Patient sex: M
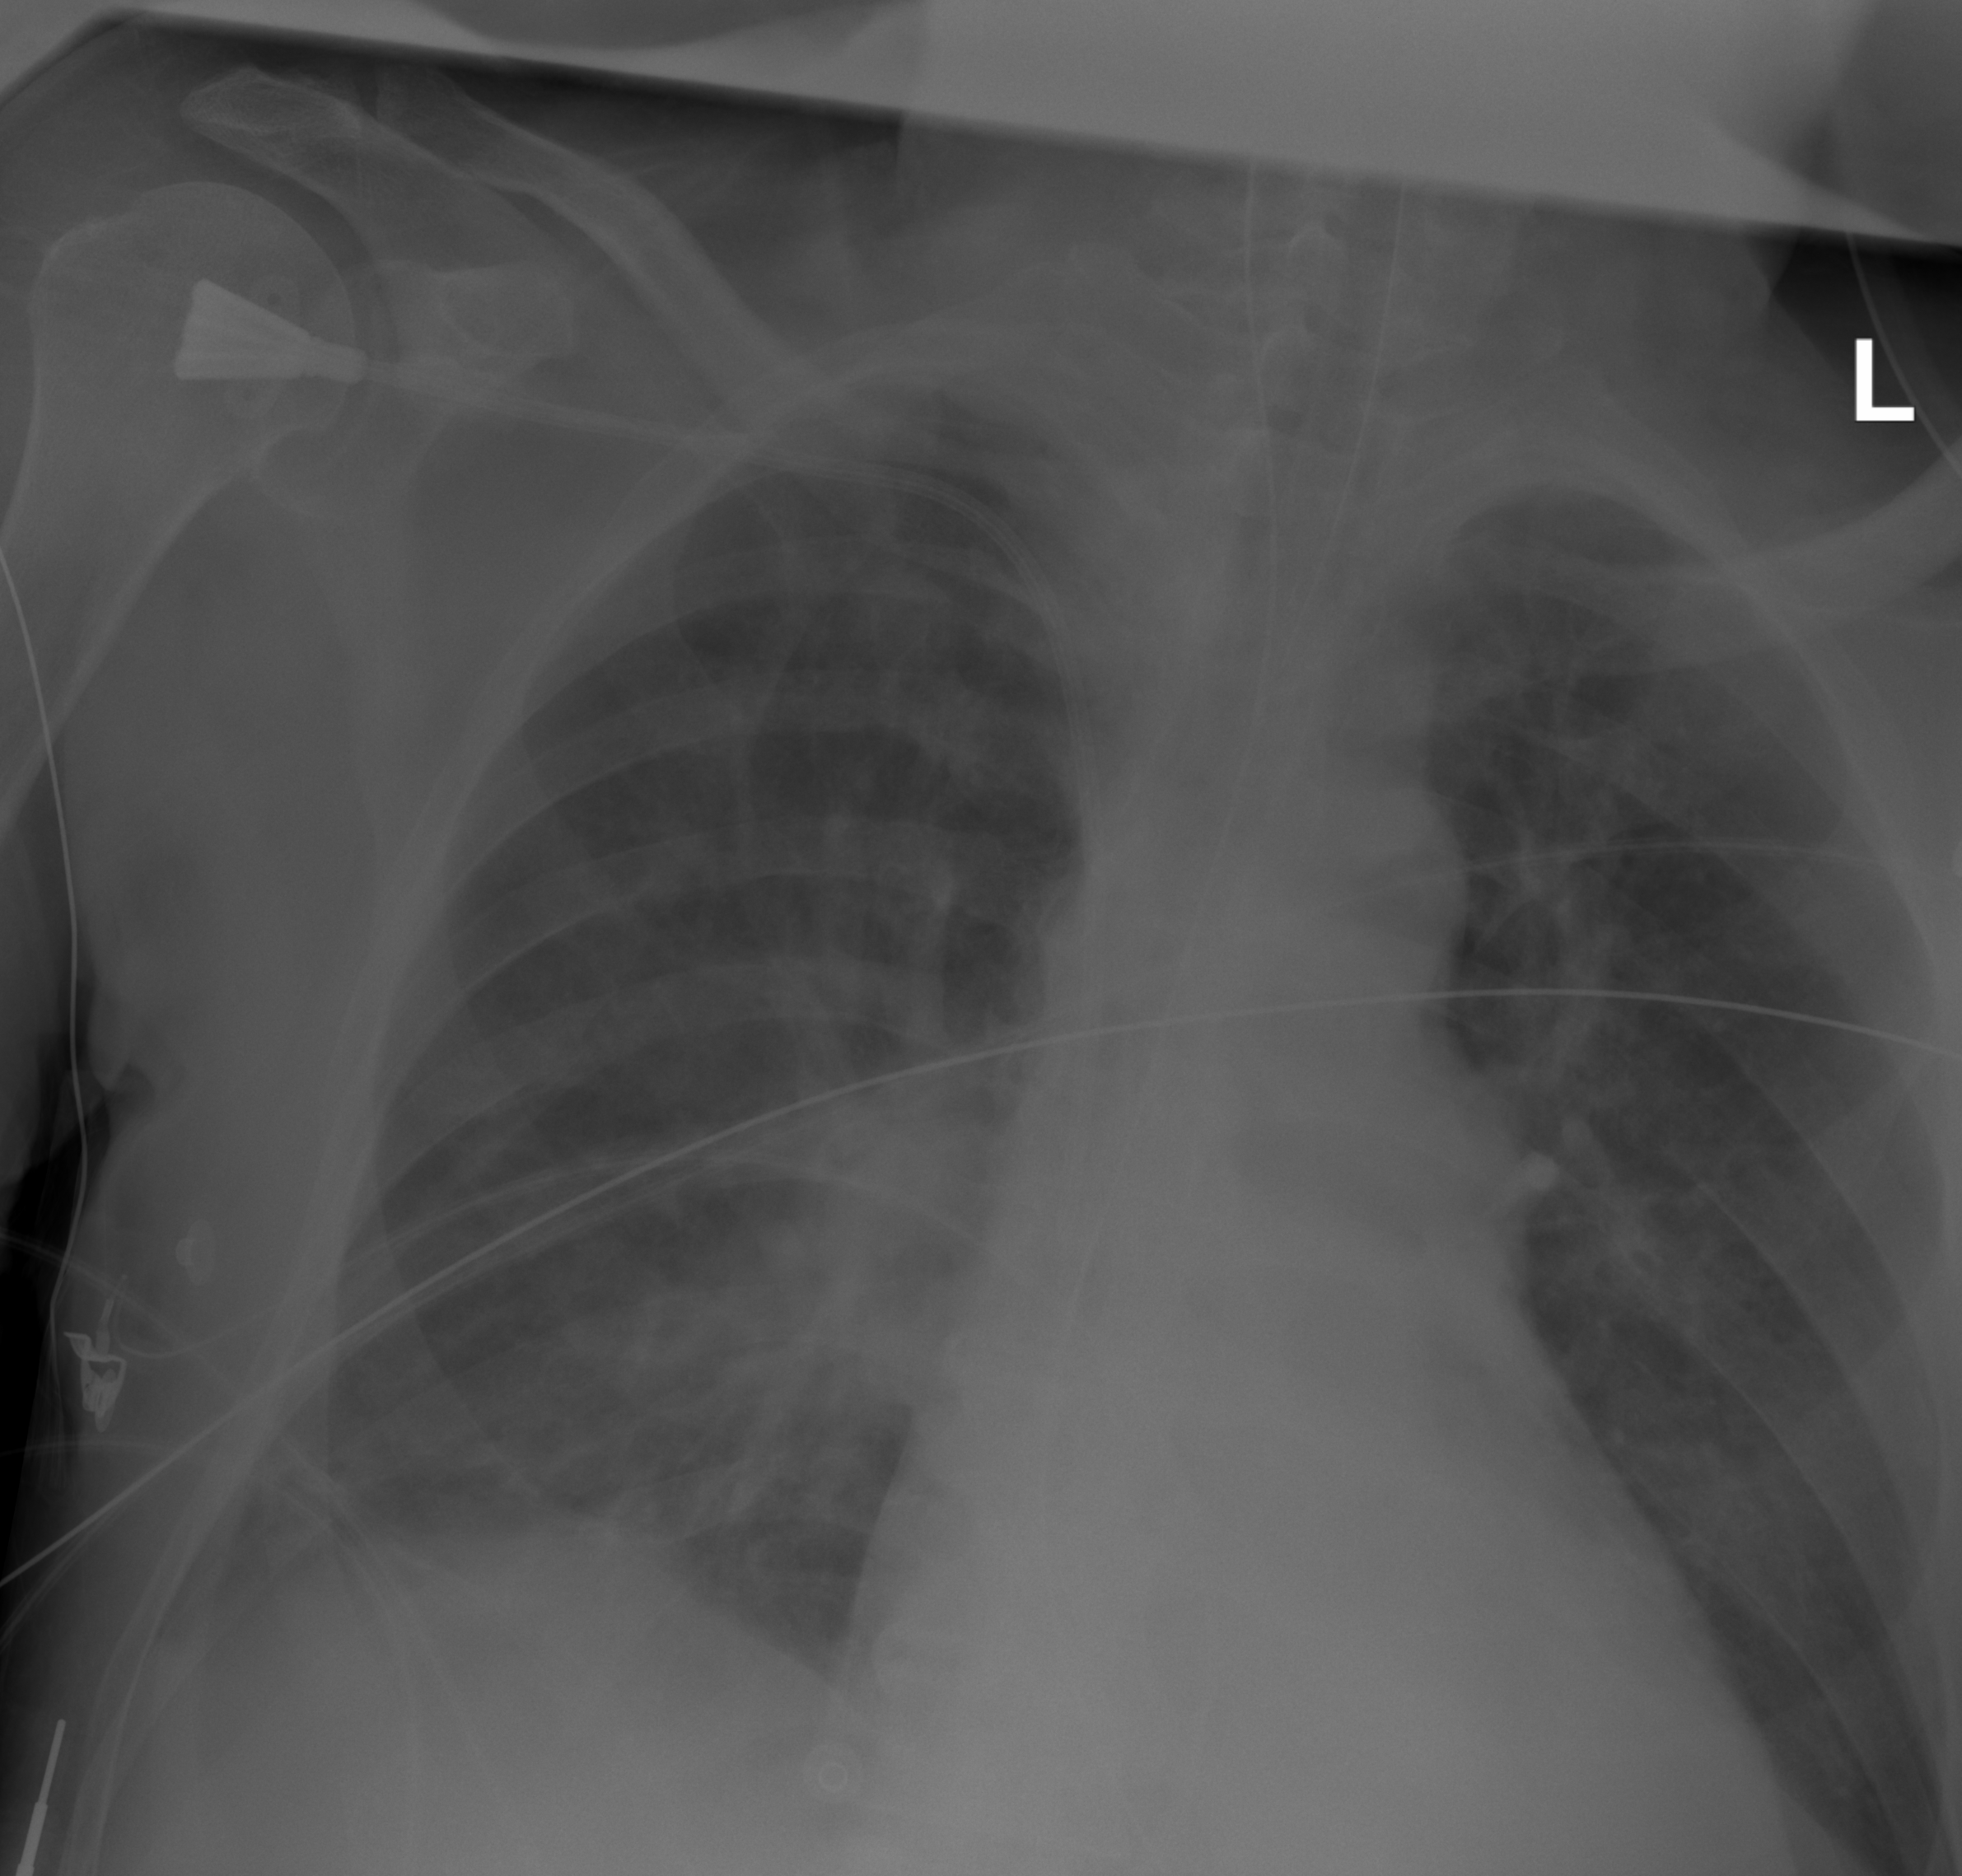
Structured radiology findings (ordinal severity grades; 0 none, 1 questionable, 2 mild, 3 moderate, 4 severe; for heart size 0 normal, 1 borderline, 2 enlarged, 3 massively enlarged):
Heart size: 0
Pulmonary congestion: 0
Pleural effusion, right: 0
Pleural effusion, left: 0
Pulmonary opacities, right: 2
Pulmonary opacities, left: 1
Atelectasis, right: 0
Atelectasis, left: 0